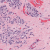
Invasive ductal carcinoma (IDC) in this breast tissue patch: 1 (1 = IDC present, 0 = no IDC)